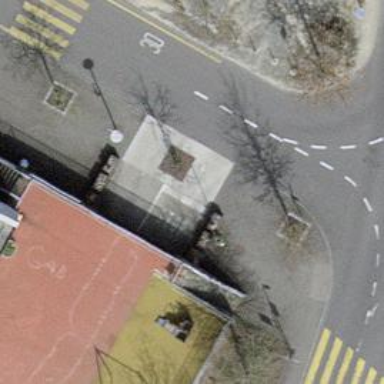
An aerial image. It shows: Parking area.